Question: I am developing a single page website using Visual Studio. During development I am using Google Chrome Developer Tools to debug but I also able to change the files in Chrome. Also my changes were directly reflected in my Visual Studio environment.
I don't know what I have changed but currently my Google Chrome Developer Tools shows me each file twice when I am using + I see the following result:

It is exactly the same file. But chrome behaves differently based on the selected result:
- - - - - -
### workspace settings
- - - 'http://localhost/www/'-
### local iis settings
- -
### Visual studio project settings
The 'www' project has following Web settings:
- - - 'http://localhost/www/'- -
## Question
I have had it working that Chrome allowed me to edit and debug in the same opened file. How do I need to setup/change my environment to get this working again?
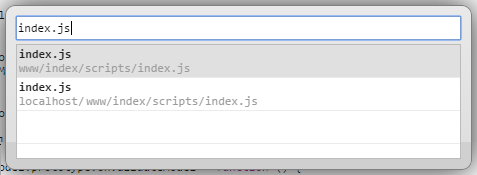
Answer: Right-click 'index.js' in the Sources panel and in the context menu select 'Map to File System Resource...' (or 'Map to Network Resource...', depends on whether you click the network or workspace resource,) then choose its counterpart to establish the actual workspace mapping.